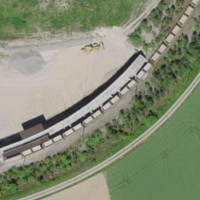
EUNIS habitat code: 56
Species observed at this site:
Chorthippus brunneus
Phaneroptera falcata